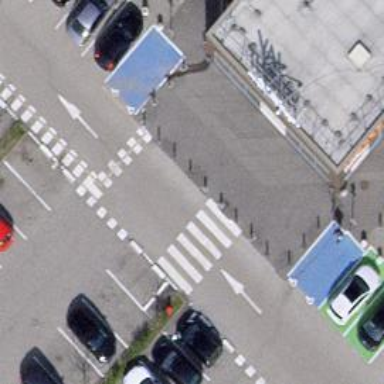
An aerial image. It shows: Asphalt parking aisle road.